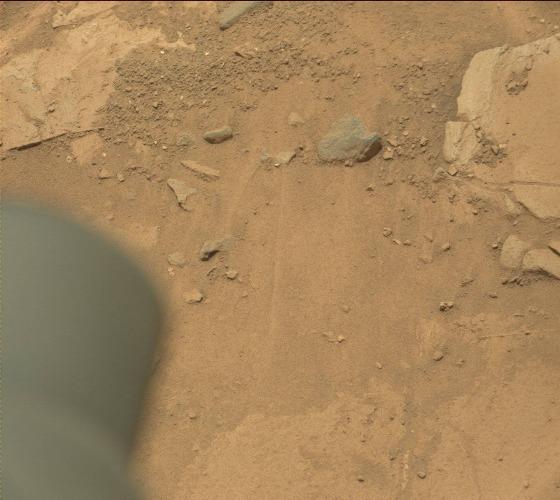
Terrain classes present: Background, Bedrock, Gravel / Sand / Soil, Rock